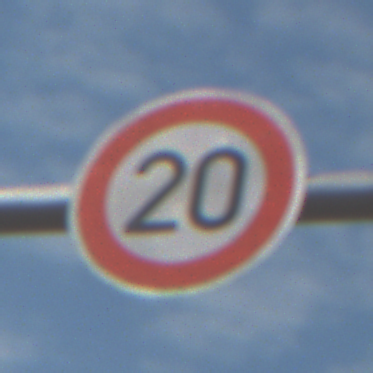
Verkehrszeichen: Geschwindigkeit20
Umgebung: Outdoor, Suburban
Tageszeit: Midday
Wetter: PartlyCloudy
Licht: Natural
Jahreszeit: NotSpecified
Kontrast: HighContrast